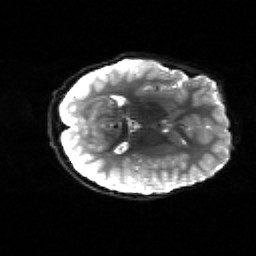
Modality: sbref
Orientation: axial
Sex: male
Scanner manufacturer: siemens
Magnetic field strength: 3 T
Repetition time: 5 s
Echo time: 0.071 s